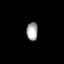
Tissue: prostate
Cell type: Fibroblasts
Senescence score: 0.7897
Nuclear area (px): 202
Mean DAPI intensity: 165.198